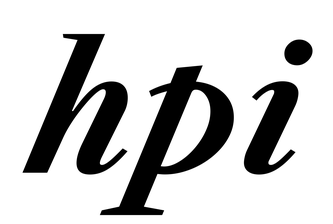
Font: LibreCaslonText-Italic_Bold_Italic